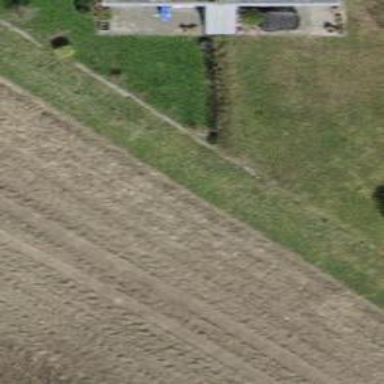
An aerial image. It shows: Hedge barrier.